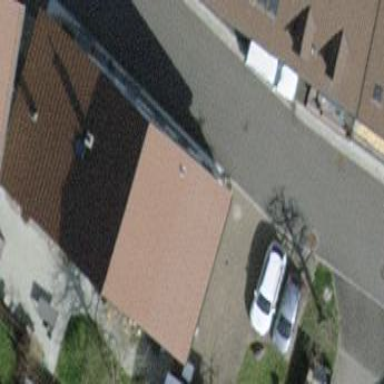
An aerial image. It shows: Terrace building.